Question:
From the above table,
I will search between start and end date. For Ex., '2011-12-21' to '2011-12-23'.
From the above image, 5th and 6th row will come under this date range. ie., 5th row will comprise of 21st and 22nd[2 dates] and 6th row comprise of 23rd[1 dates].
So, my result should be 2X300[ie., rateperday of 5th row] + 1X350[ie., rateperday of 6th row].
ie., [950]
Kindly anyone help..
Thanks,
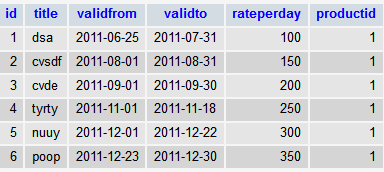
Answer: '''
SELECT
SUM(
IF(DATEDIFF(least(validto, '2011-12-23'),
greatest(validfrom, '2011-12-21')) >= 0,
DATEDIFF(least(validto, '2011-12-23'),
greatest(validfrom, '2011-12-21')) + 1,
NULL) * rateperday
) as total
FROM thedata;
'''